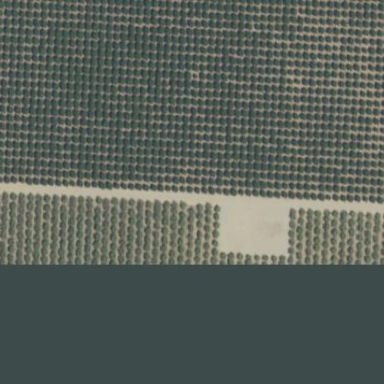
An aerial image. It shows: Orchard.